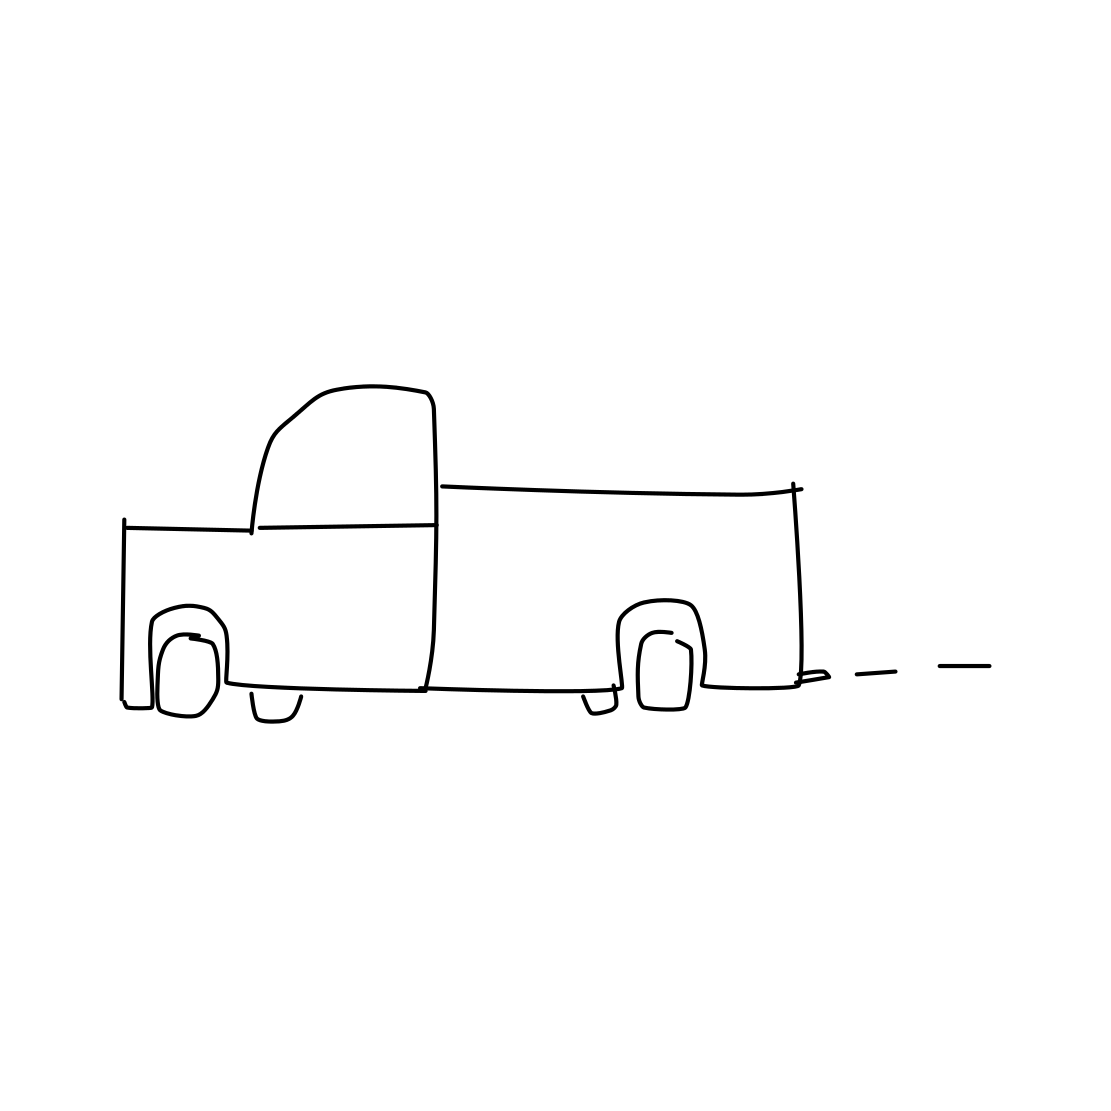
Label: pickup truck